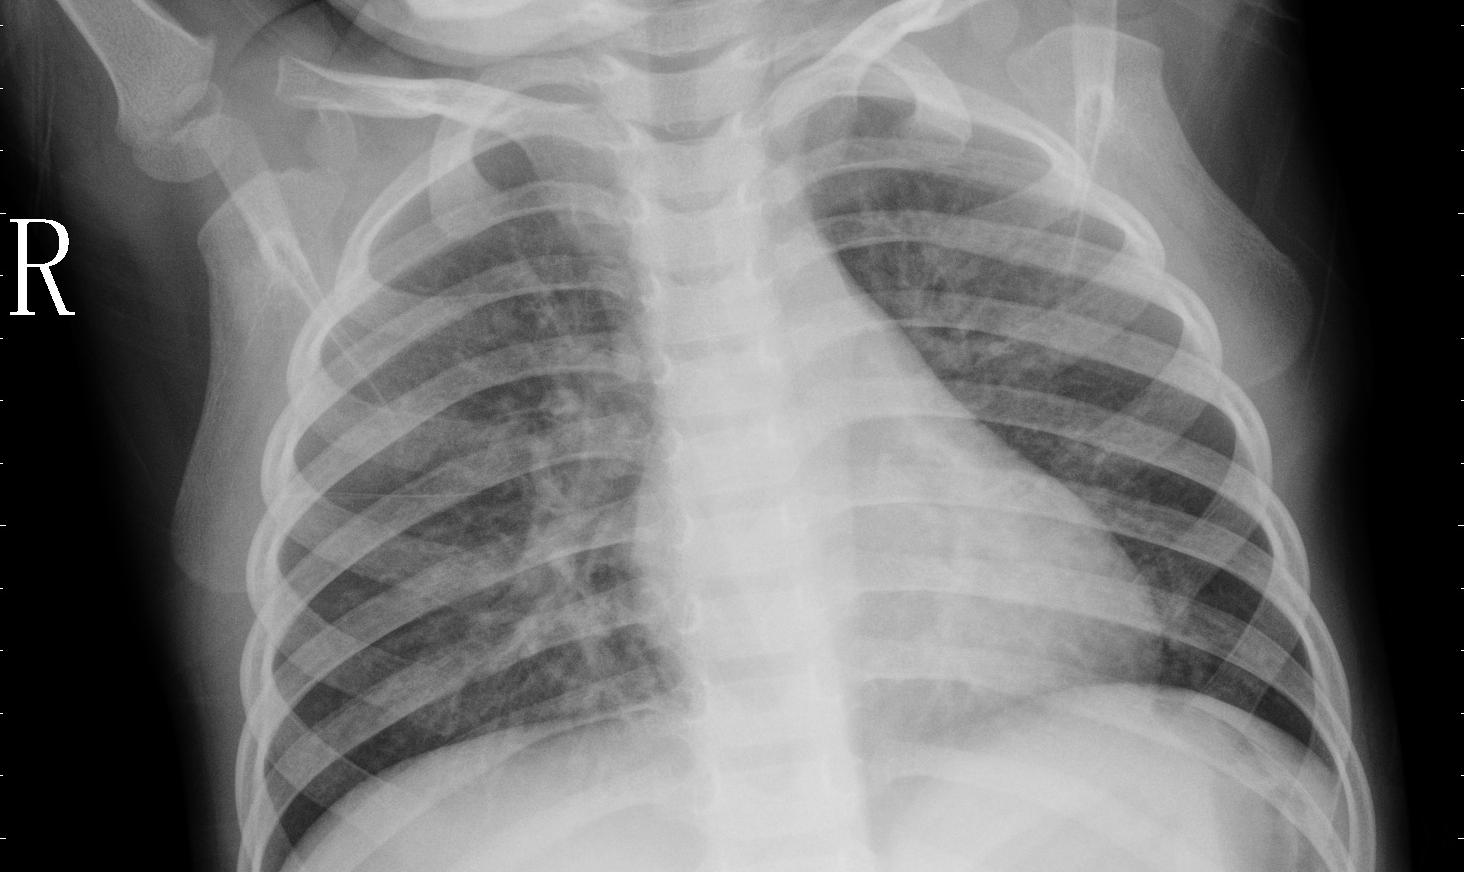
Diagnosis: PNEUMONIA